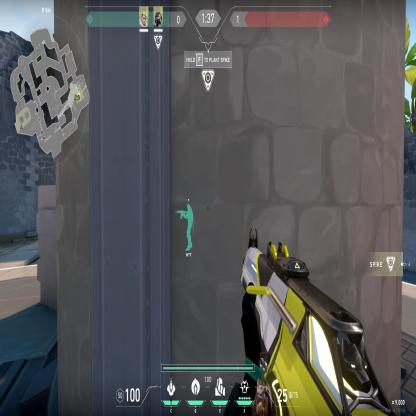
Label: teammate